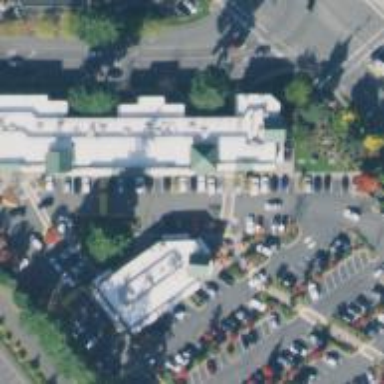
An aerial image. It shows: Clinic.